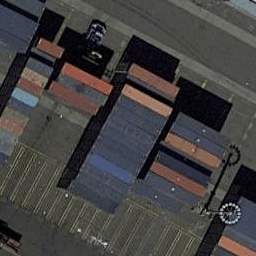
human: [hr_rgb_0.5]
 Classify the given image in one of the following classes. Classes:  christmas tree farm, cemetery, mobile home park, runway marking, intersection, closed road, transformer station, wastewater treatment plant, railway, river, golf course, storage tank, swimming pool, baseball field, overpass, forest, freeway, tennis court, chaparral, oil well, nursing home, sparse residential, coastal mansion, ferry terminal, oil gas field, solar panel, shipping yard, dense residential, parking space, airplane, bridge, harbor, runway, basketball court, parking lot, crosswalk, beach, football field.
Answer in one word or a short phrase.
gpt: shipping yard